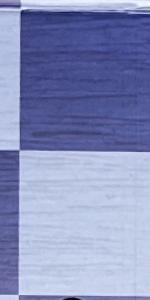
Label: Empty